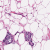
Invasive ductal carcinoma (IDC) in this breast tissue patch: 0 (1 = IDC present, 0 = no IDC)